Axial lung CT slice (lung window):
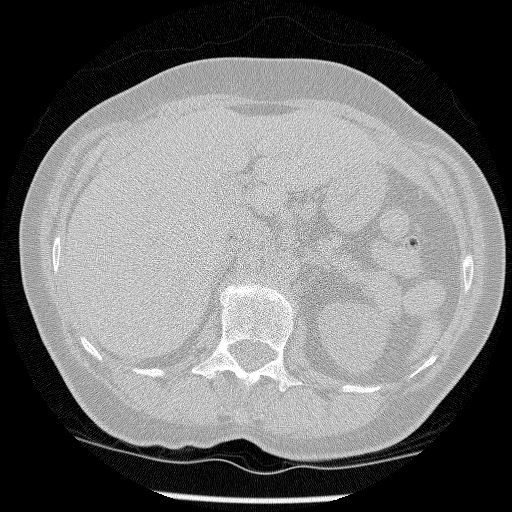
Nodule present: no